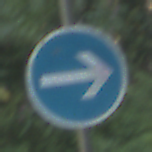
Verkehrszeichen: VorgeschriebeneFahrtrichtungHierRechts
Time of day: MorningAfternoon
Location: Outdoor (Nature)
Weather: Clear
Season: NotSpecified
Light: Natural